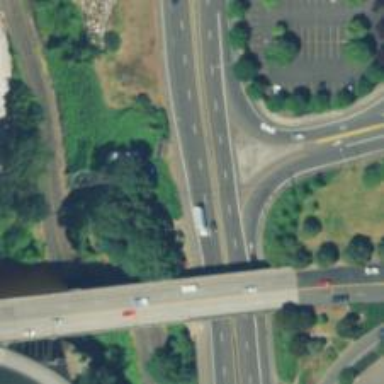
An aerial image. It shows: Expressway with asphalt surface categorized as trunk highway.